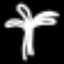
Label: palm tree